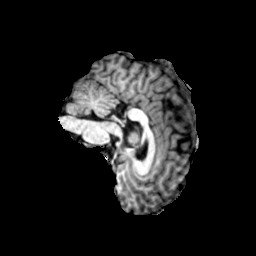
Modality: T1w
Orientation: sagittal
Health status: ill
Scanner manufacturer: siemens
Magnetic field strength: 3 T
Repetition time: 2 s
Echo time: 0.00303 s